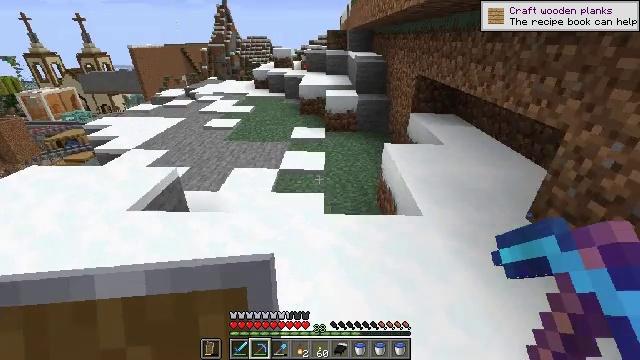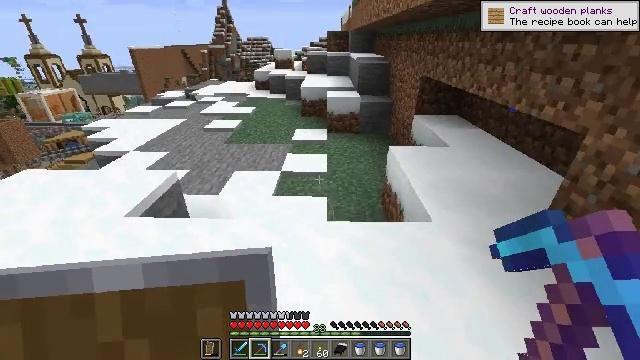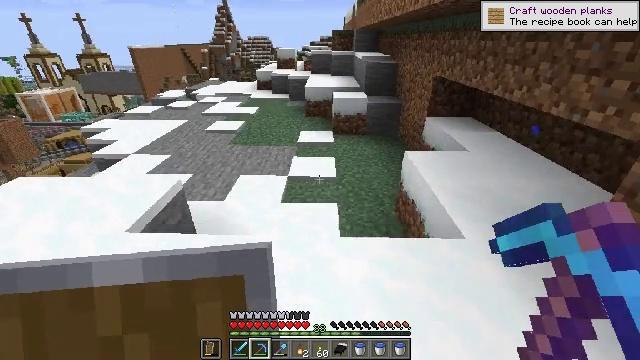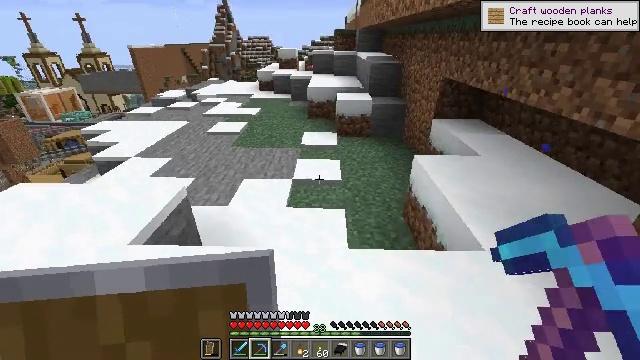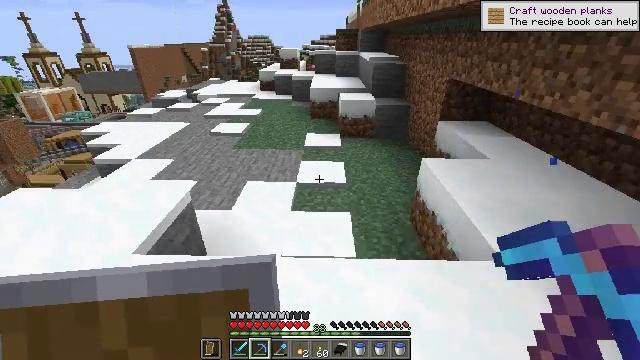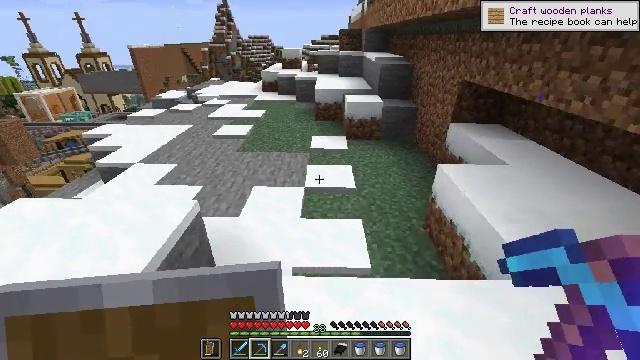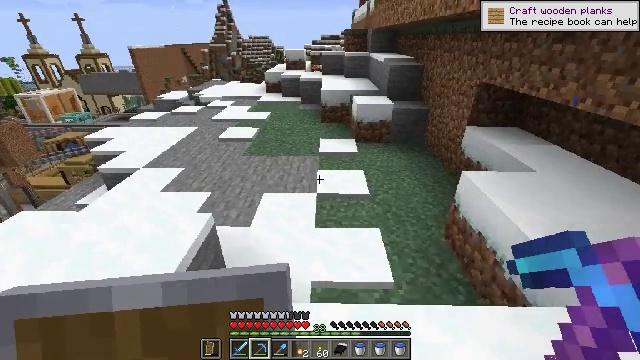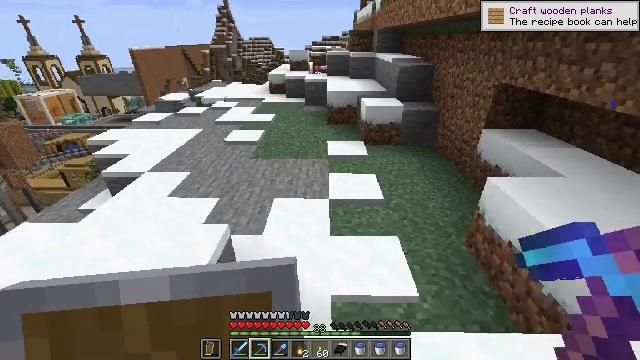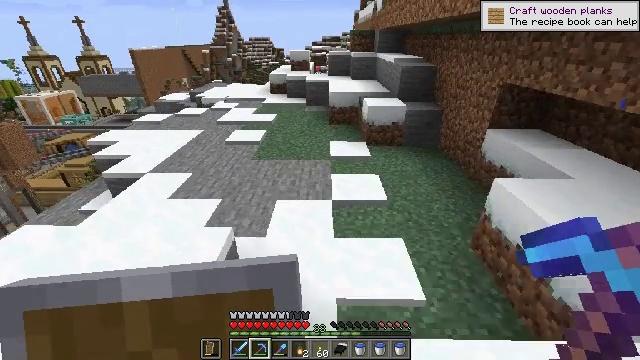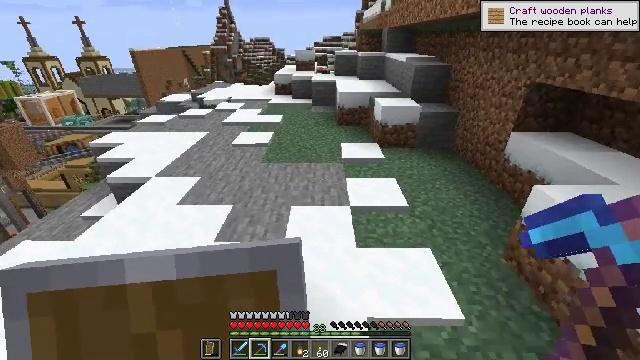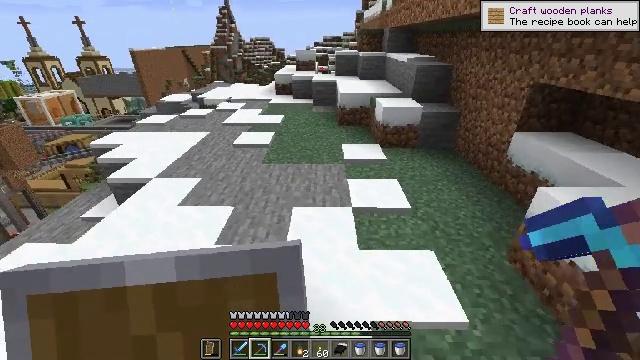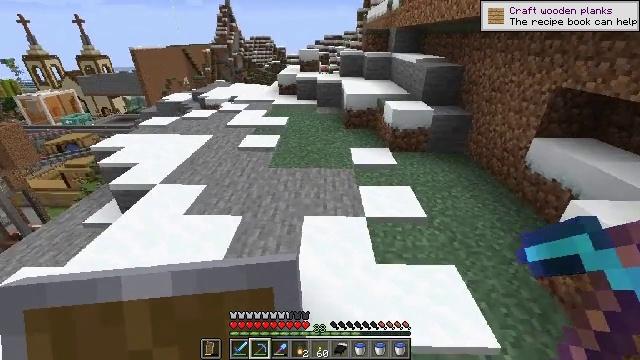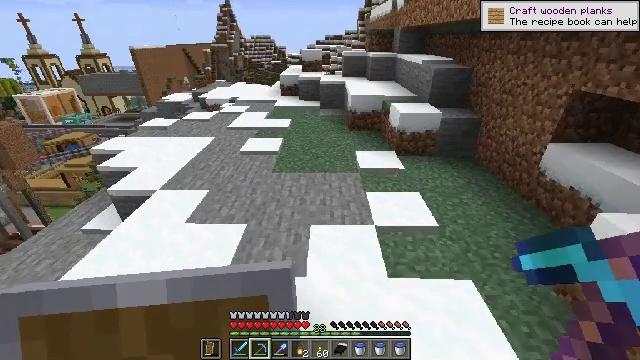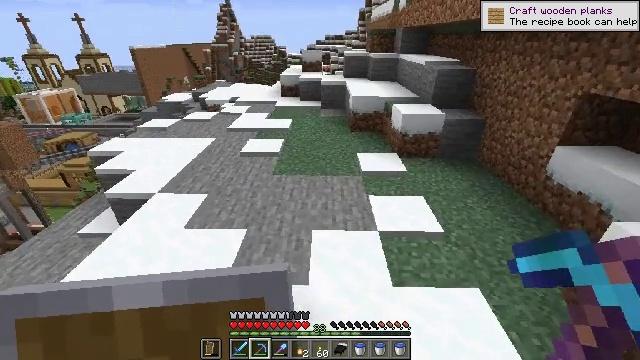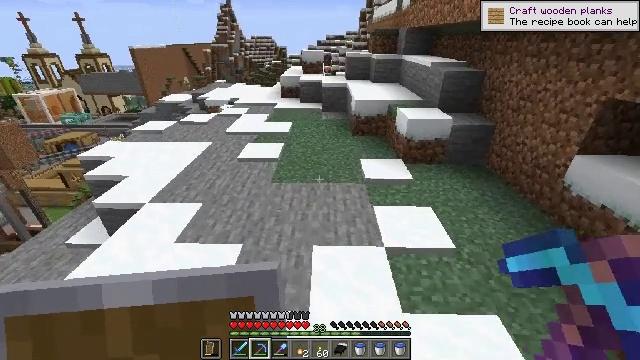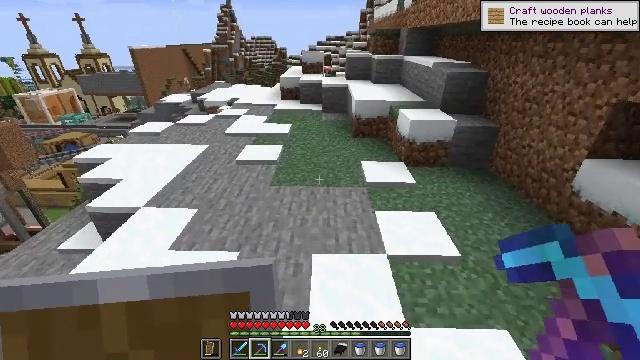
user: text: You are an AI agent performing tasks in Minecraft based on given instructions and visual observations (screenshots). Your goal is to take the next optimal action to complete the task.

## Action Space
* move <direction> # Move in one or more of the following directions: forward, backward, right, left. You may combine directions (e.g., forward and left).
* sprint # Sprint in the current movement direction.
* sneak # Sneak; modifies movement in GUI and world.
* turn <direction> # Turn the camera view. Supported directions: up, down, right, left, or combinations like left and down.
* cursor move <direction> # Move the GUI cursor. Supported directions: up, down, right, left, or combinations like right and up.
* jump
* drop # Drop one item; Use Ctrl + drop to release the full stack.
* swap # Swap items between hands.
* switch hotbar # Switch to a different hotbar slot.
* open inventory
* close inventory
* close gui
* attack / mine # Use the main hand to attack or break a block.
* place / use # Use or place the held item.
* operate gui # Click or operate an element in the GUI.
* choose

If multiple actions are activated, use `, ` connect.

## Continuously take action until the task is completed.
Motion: motion action
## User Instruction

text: Mine ice to use in an ice pathway.
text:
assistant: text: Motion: move forward and move left
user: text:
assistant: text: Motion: move forward and move left
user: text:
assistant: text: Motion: move forward and move left
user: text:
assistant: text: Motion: move forward and move left
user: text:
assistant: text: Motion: move forward and move left
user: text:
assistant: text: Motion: move forward and move left
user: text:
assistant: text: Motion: move forward and move left
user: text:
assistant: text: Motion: move forward and move left
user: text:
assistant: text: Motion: move forward and move left
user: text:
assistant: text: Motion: move forward and move left
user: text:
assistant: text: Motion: move forward and move left
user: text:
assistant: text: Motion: move forward
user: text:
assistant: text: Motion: move forward
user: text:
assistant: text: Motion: move forward
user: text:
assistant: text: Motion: move forward
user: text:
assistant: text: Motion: move forward
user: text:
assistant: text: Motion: move forward
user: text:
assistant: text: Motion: move forward
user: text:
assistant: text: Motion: move forward
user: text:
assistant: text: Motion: move forward
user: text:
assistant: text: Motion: move forward
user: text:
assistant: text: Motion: move forward
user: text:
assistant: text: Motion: move forward
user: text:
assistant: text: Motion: move forward
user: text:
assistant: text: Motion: move forward
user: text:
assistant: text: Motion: move forward
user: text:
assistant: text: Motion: move forward
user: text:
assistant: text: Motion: move forward and move left
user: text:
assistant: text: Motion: move forward and move left
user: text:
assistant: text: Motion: move forward and move left